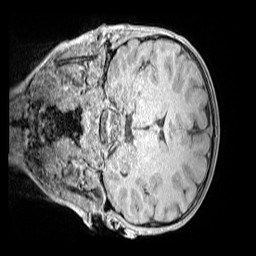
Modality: MP2RAGE
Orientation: coronal
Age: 10
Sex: male
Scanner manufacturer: siemens
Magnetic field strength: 3 T
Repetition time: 4 s
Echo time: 0.00299 s